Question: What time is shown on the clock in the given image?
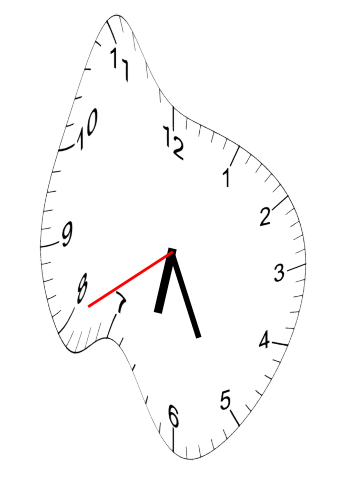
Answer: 06:25:40